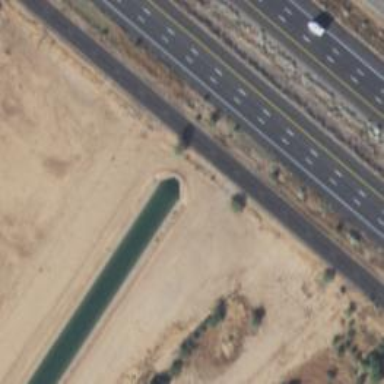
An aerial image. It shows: Culvert tunnel for irrigation canal.